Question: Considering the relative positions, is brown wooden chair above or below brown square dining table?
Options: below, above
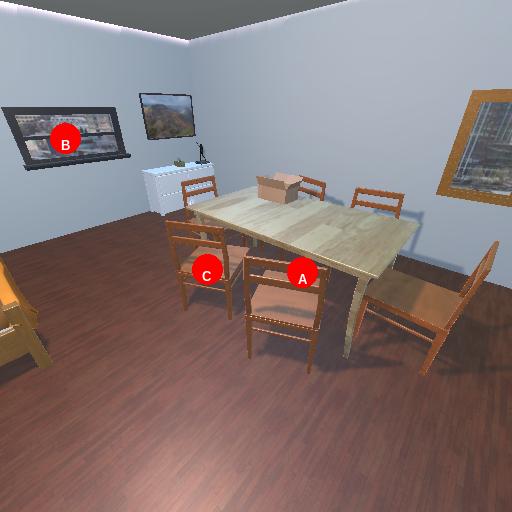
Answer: below